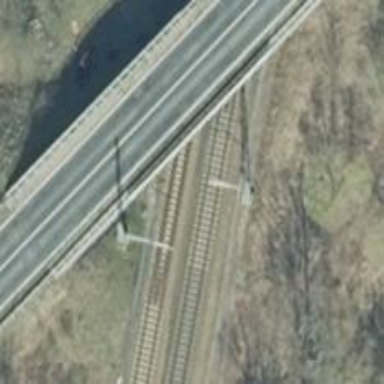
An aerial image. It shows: Milestone along the railway track with catenary mast.